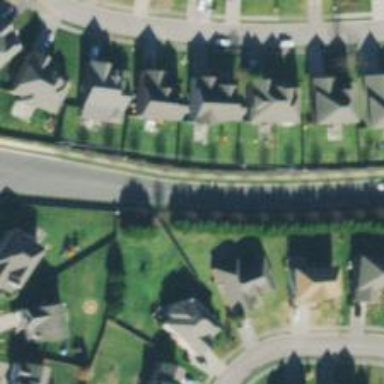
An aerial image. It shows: Residential road with asphalt surface and detached sidewalk.